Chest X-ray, PA view. Patient: 22 years old, sex M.
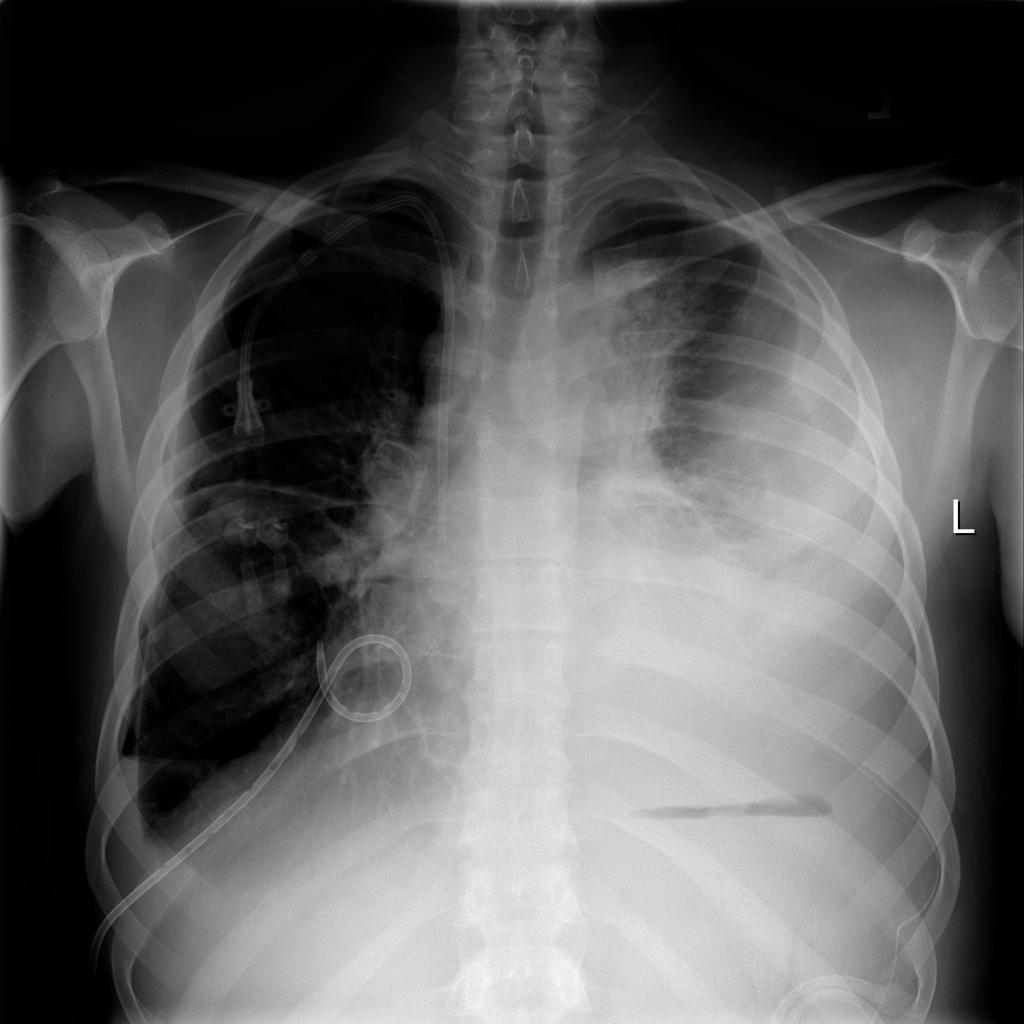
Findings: Effusion, Pleural_Thickening, Pneumothorax